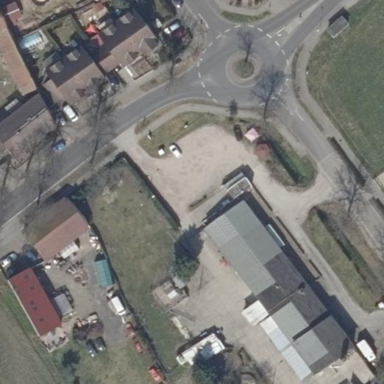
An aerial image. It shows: Commercial building.